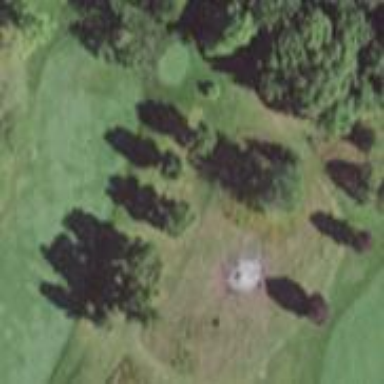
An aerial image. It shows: Area with grass used as rough in golf course.